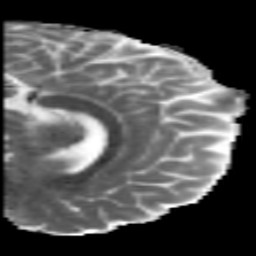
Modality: MD
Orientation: sagittal
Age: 46
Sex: male
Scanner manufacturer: siemens
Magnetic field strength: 3 T
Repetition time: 5.5 s
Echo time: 0.101 s